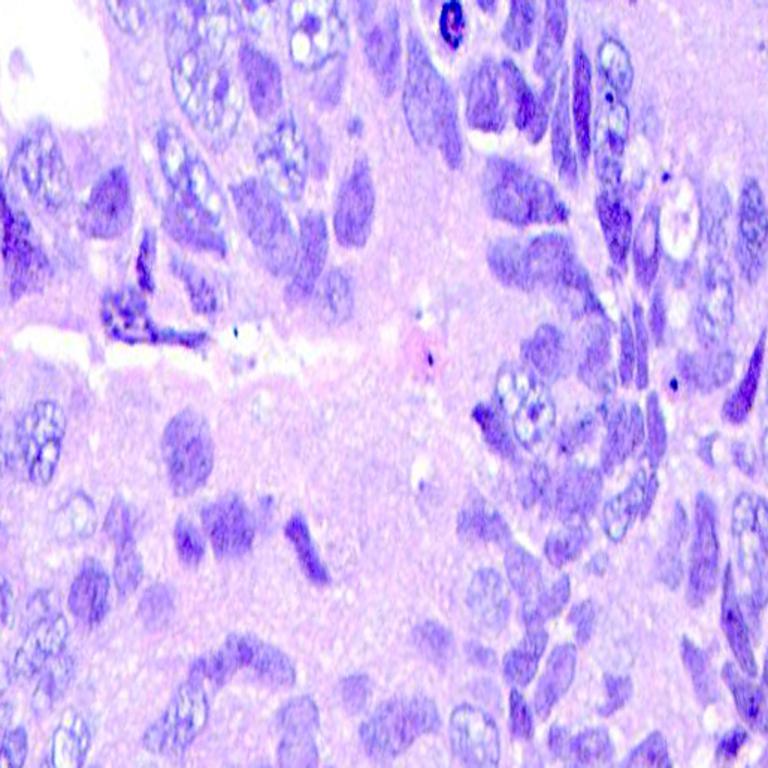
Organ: colon
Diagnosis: adenocarcinomas